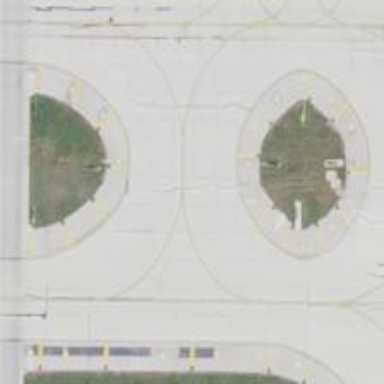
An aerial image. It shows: Image of taxiway at airport.